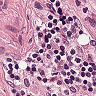
Metastatic tissue present: no